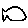
Label: fish